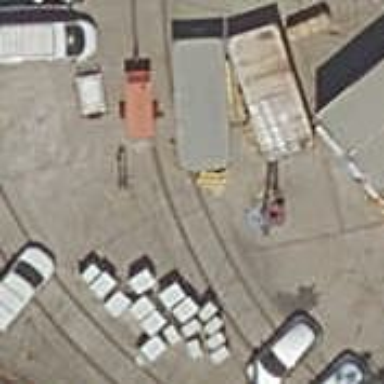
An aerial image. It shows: Yard with electrified contact lines.